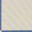
Piece: xx